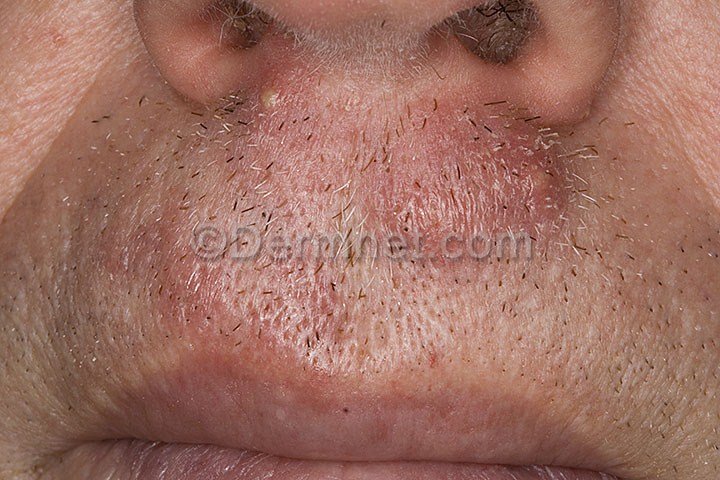
Disease: Nail Fungus and other Nail Disease